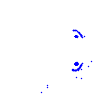
Particle: electron